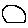
Label: circle